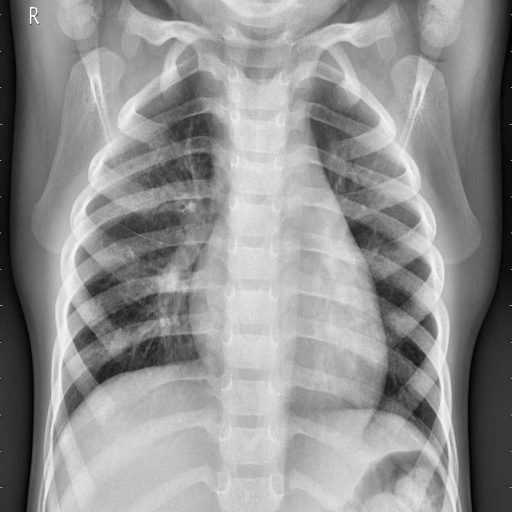
Finding: NORMAL